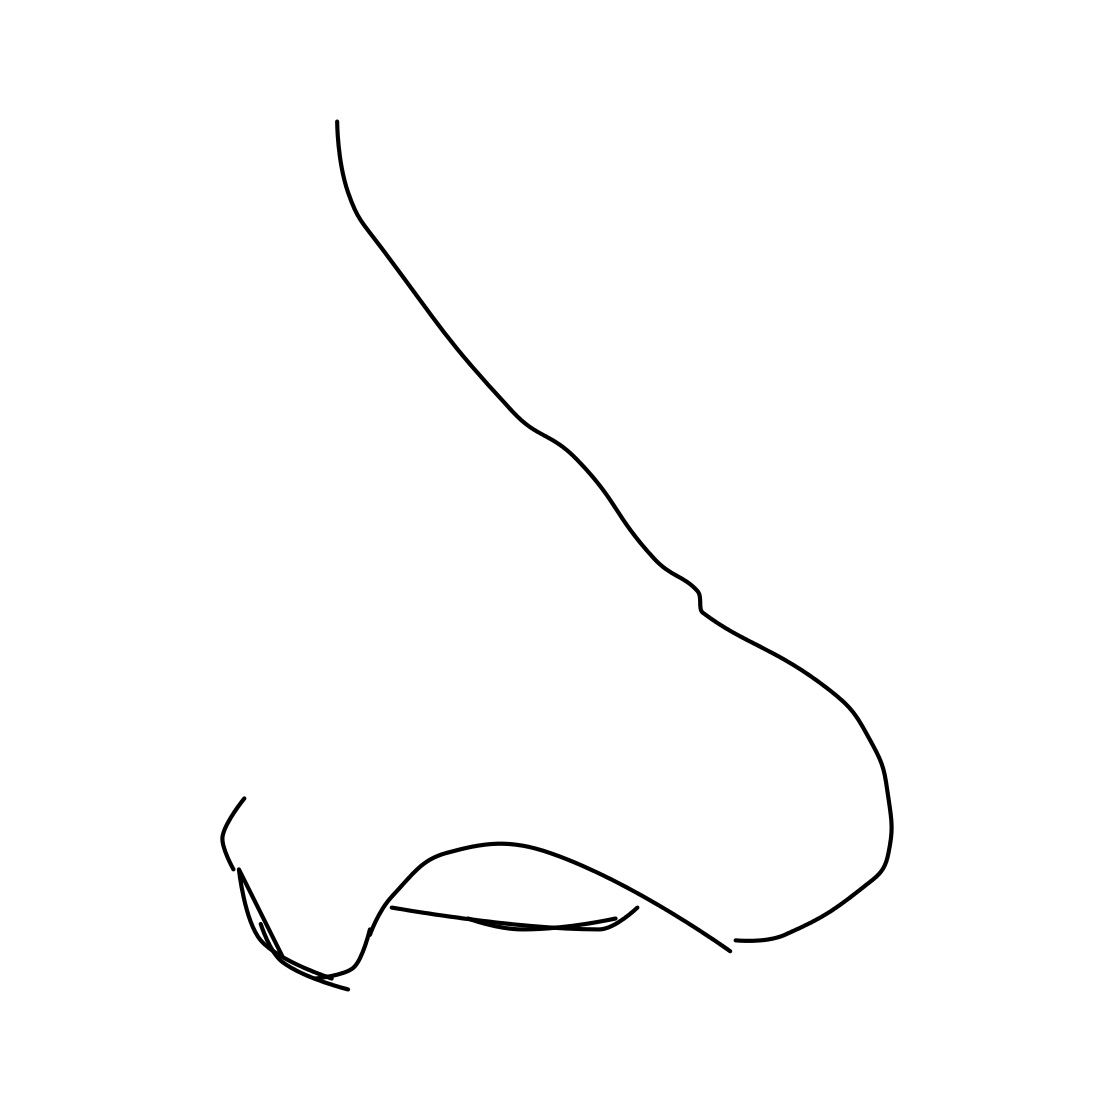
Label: nose